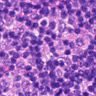
Metastatic tissue present: no